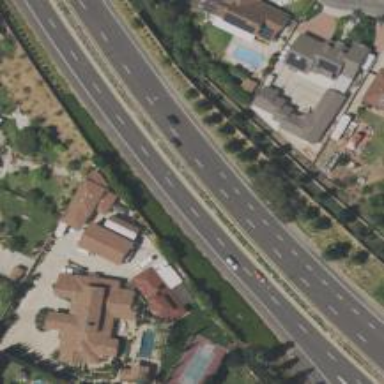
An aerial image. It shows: Asphalt trunk highway that is also motorway and expressway.